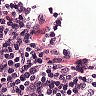
Metastatic tissue present: no